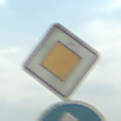
Verkehrszeichen: Vorfahrtsstrasse
Zusatzzeichen unten: VorgeschriebeneFahrtrichtungGeradeaus
Umgebung: Outdoor, Beach
Tageszeit: MorningAfternoon
Wetter: PartlyCloudy
Licht: Natural
Jahreszeit: NotSpecified
Kontrast: HighContrast